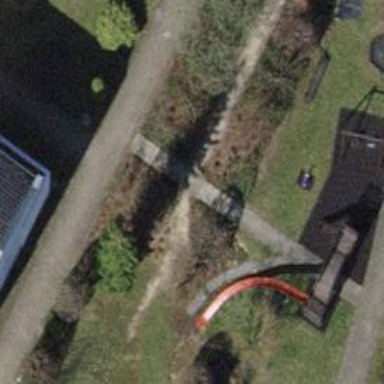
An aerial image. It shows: Set of concrete steps.